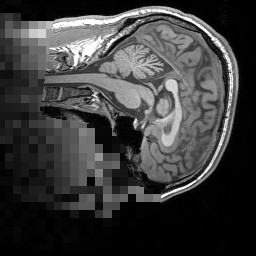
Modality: T1w
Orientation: sagittal
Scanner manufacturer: siemens
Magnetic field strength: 3 T
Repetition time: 1.5 s
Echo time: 0.00291 s